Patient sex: M
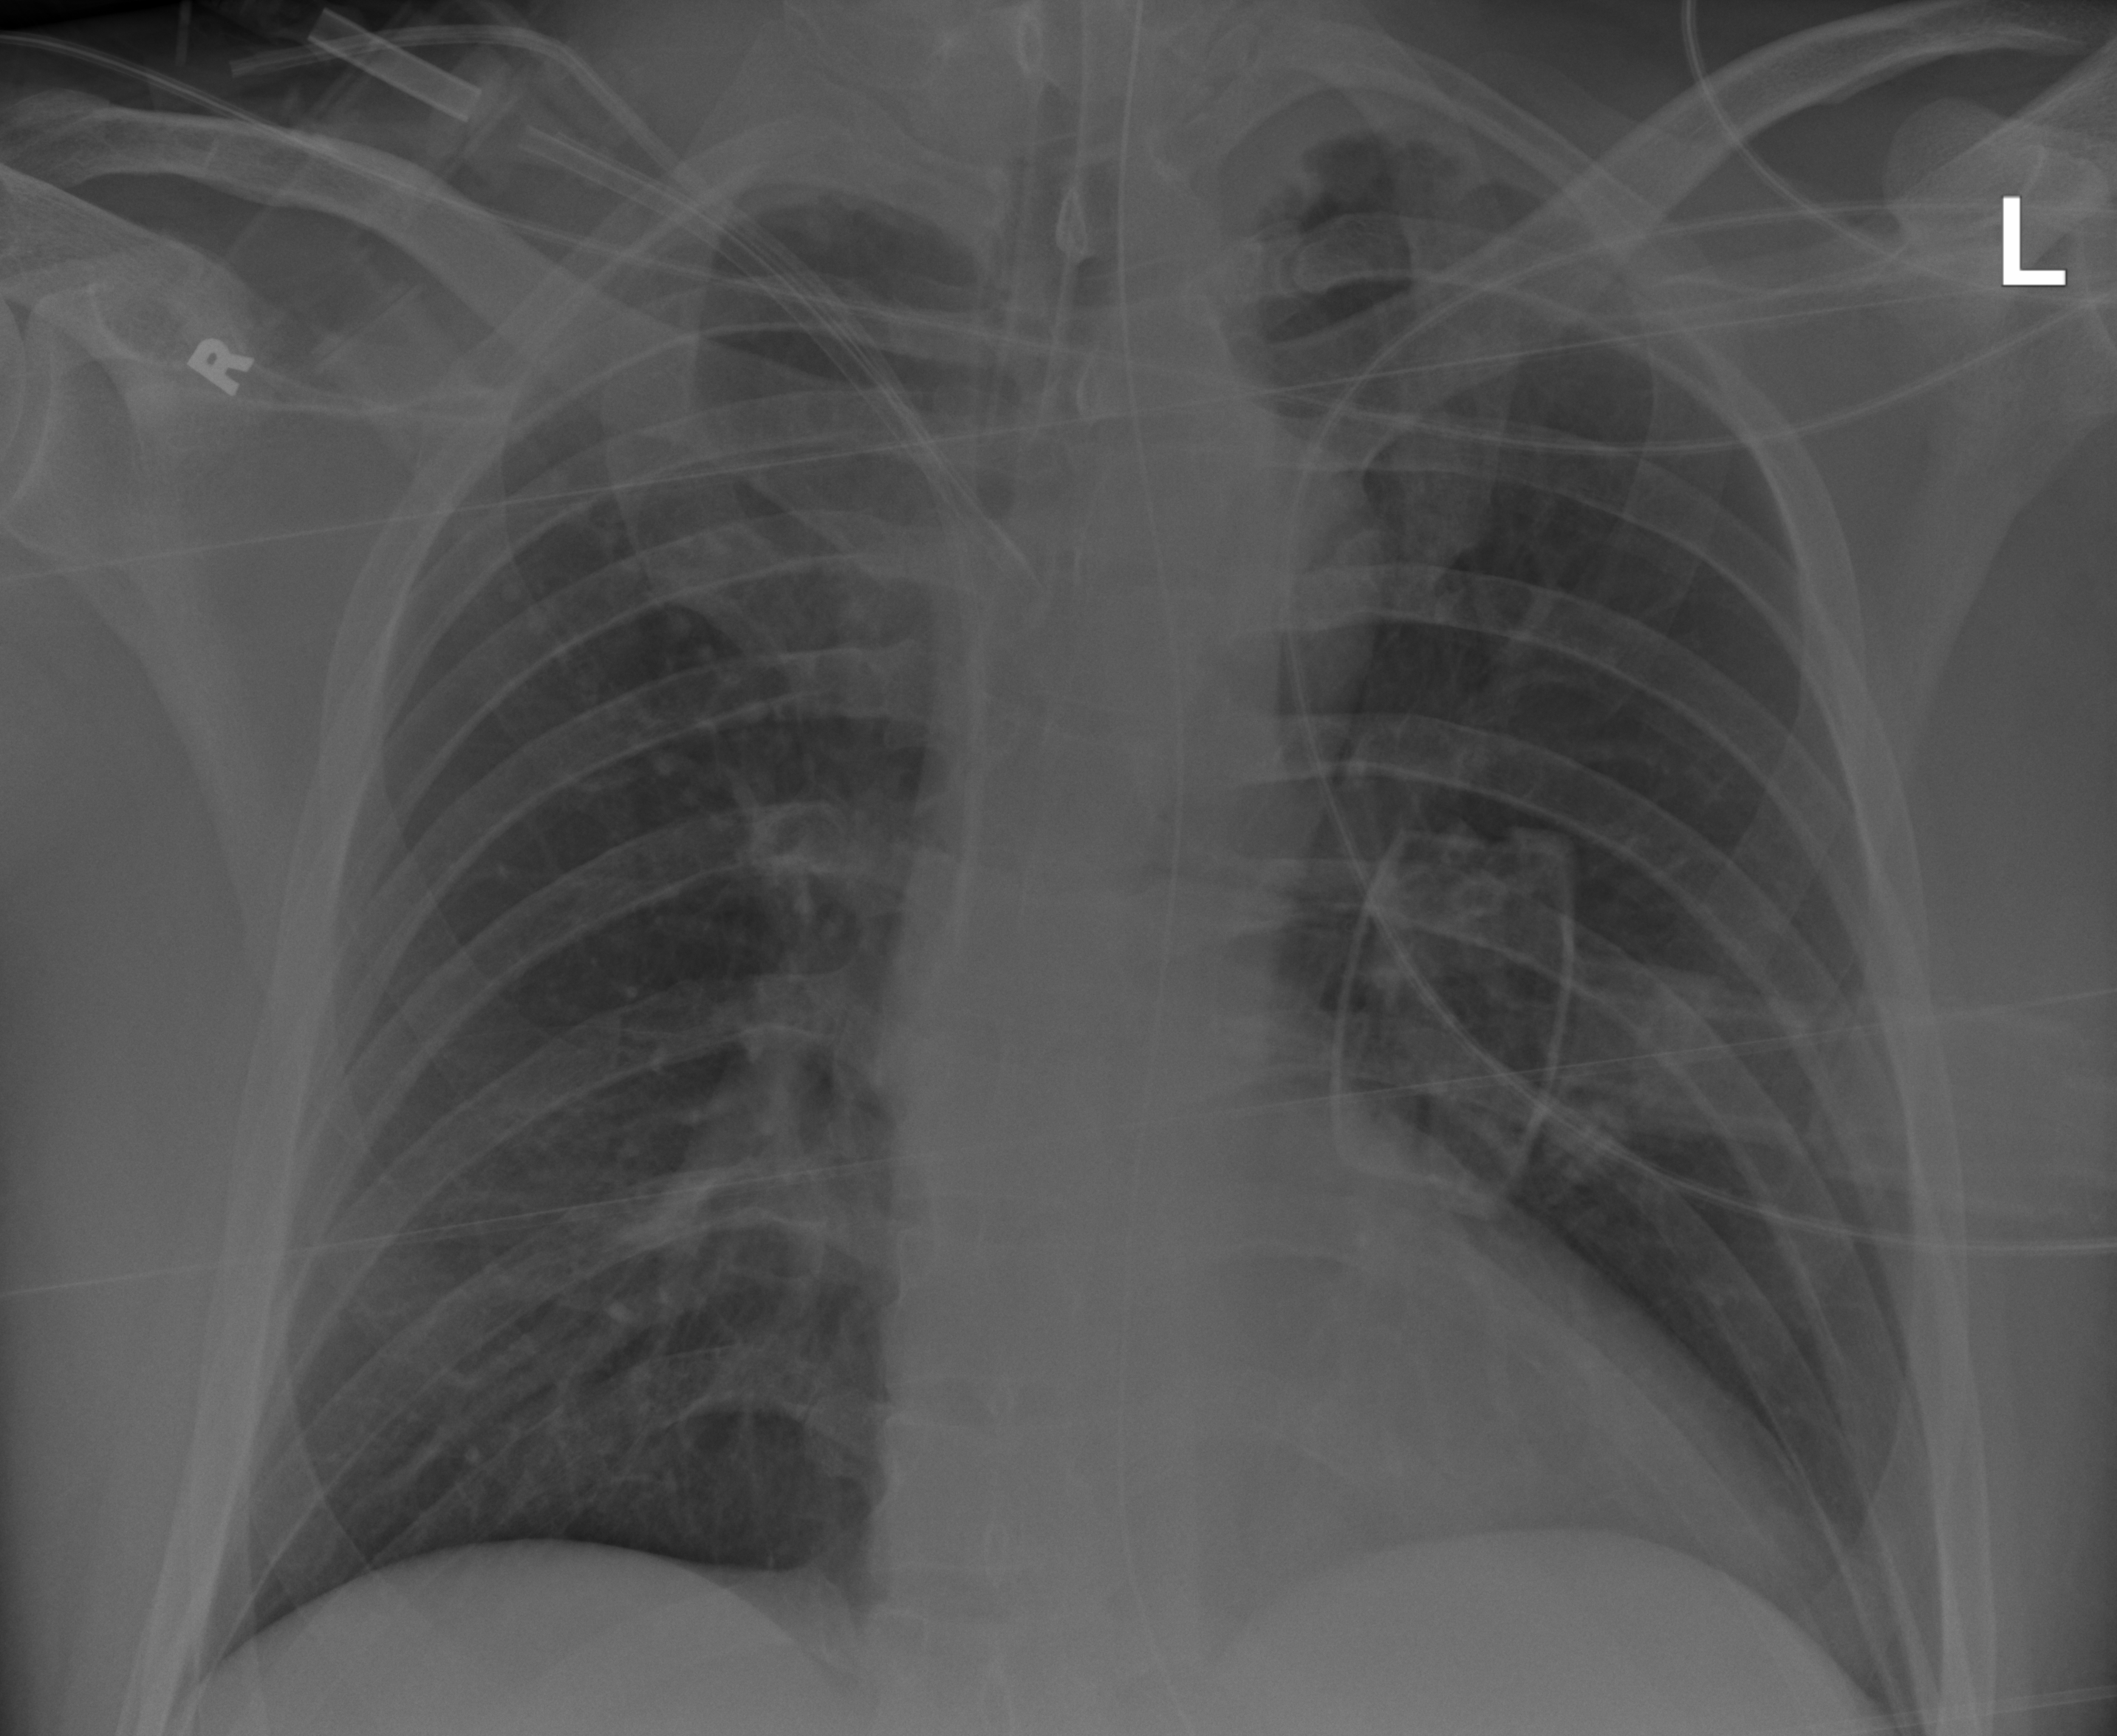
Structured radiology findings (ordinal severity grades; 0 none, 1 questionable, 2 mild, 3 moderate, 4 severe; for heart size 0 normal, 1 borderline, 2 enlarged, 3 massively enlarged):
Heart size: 0
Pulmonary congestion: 0
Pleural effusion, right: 0
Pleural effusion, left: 0
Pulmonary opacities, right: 0
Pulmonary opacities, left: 0
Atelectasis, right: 0
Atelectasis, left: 0